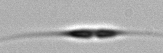
Label: Cylindrotheca